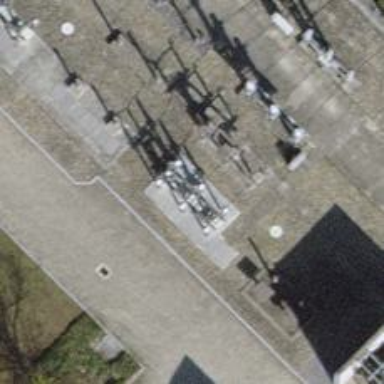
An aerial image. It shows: Insulator used in power systems.